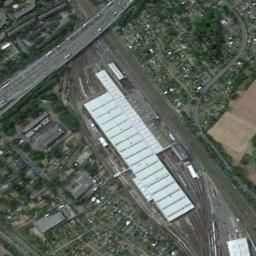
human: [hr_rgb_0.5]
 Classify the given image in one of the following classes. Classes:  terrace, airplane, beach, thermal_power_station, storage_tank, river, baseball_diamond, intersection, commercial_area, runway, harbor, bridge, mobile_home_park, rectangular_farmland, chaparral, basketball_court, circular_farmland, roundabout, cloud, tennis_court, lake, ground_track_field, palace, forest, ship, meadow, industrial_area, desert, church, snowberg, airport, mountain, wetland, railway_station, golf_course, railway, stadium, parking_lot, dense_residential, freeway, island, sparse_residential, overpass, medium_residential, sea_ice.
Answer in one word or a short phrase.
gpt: railway_station